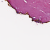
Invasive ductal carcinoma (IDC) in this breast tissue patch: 0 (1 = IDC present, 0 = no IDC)